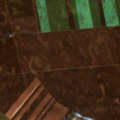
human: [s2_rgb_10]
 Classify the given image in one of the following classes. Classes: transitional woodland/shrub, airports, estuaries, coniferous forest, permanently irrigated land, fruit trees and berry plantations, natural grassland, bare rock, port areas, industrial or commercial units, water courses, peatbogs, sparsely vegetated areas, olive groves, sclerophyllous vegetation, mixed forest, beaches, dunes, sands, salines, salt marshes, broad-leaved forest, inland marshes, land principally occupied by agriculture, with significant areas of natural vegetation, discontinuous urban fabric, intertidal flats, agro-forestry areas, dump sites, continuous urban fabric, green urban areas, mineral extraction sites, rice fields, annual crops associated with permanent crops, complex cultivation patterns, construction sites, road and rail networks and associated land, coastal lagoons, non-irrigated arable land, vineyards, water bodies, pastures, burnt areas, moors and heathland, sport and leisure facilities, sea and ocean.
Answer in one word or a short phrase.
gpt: non-irrigated arable land, broad-leaved forest